Field crop: maize
Growth stage: 2
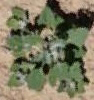
Species: chenopodium